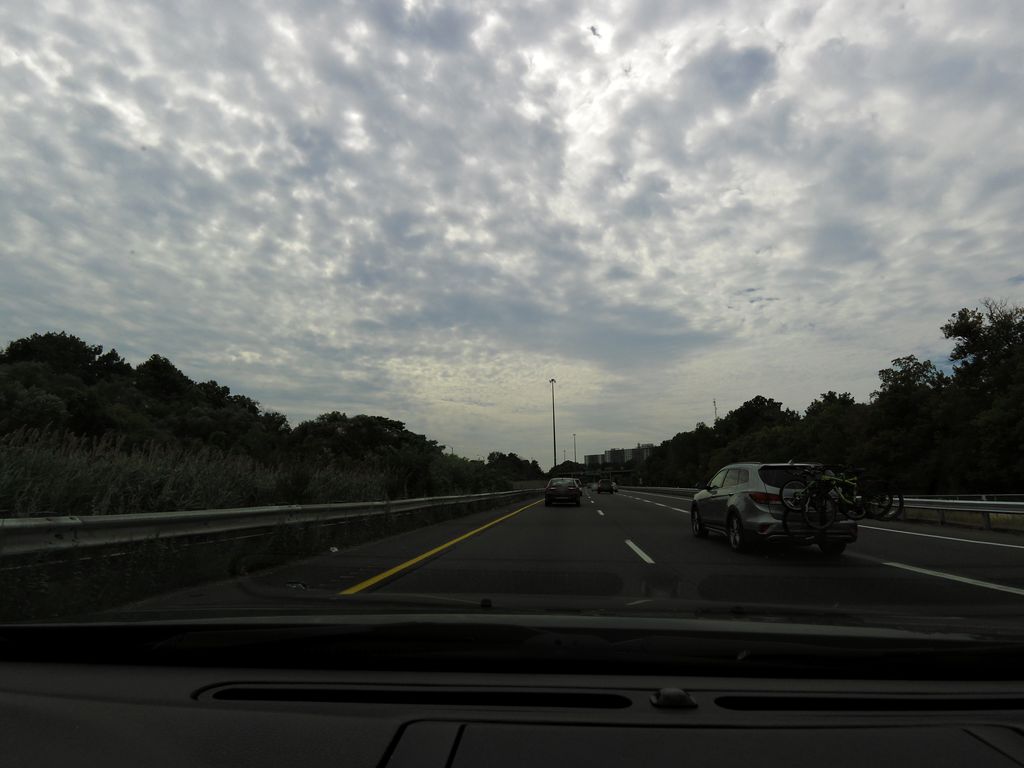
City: hamilton